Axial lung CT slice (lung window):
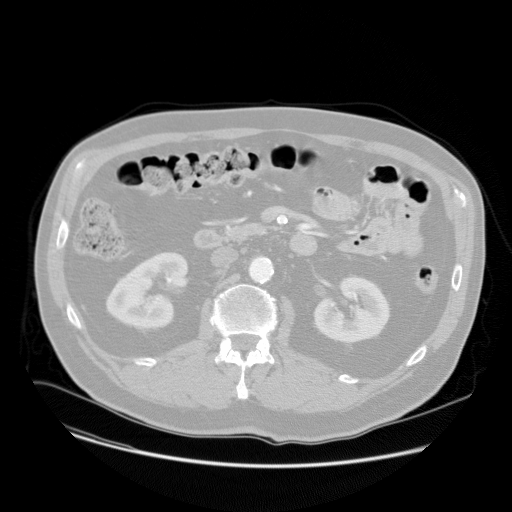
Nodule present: no